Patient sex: M
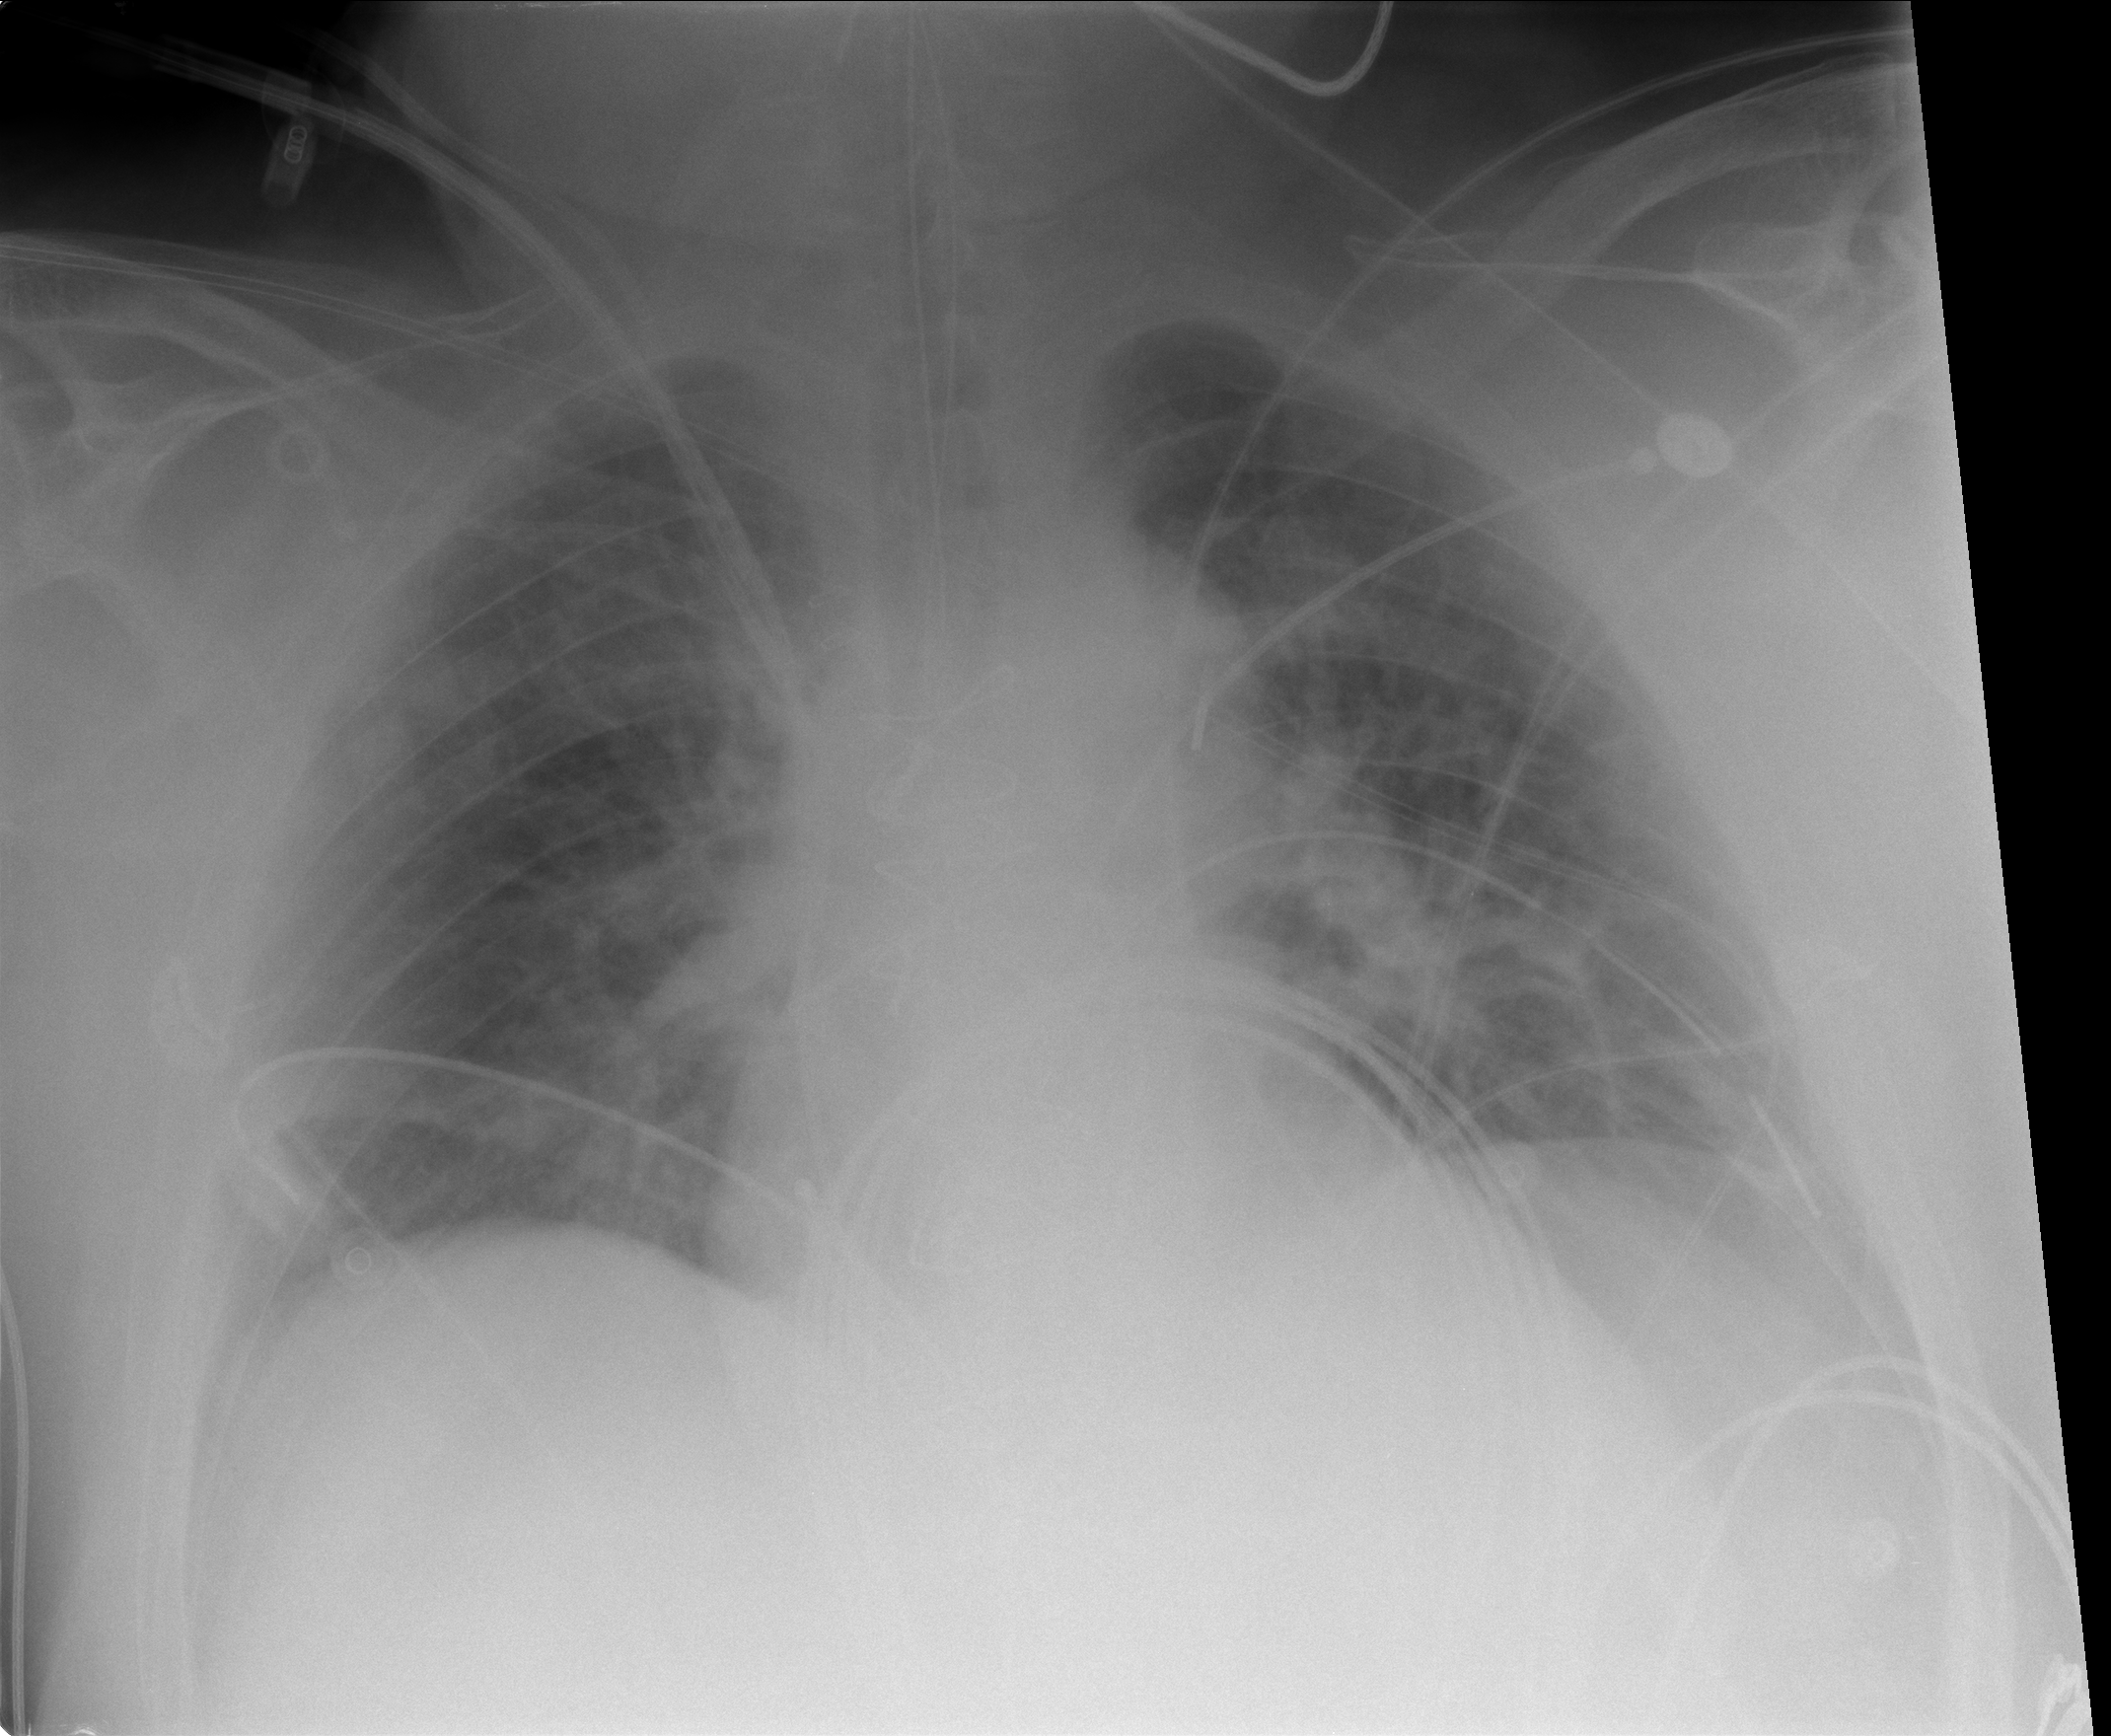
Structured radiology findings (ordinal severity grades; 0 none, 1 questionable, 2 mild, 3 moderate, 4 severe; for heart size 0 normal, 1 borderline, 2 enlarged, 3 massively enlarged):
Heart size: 1
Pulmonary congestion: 2
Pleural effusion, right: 0
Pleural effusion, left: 0
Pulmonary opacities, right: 0
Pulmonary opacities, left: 0
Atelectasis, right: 0
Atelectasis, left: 0